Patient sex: F
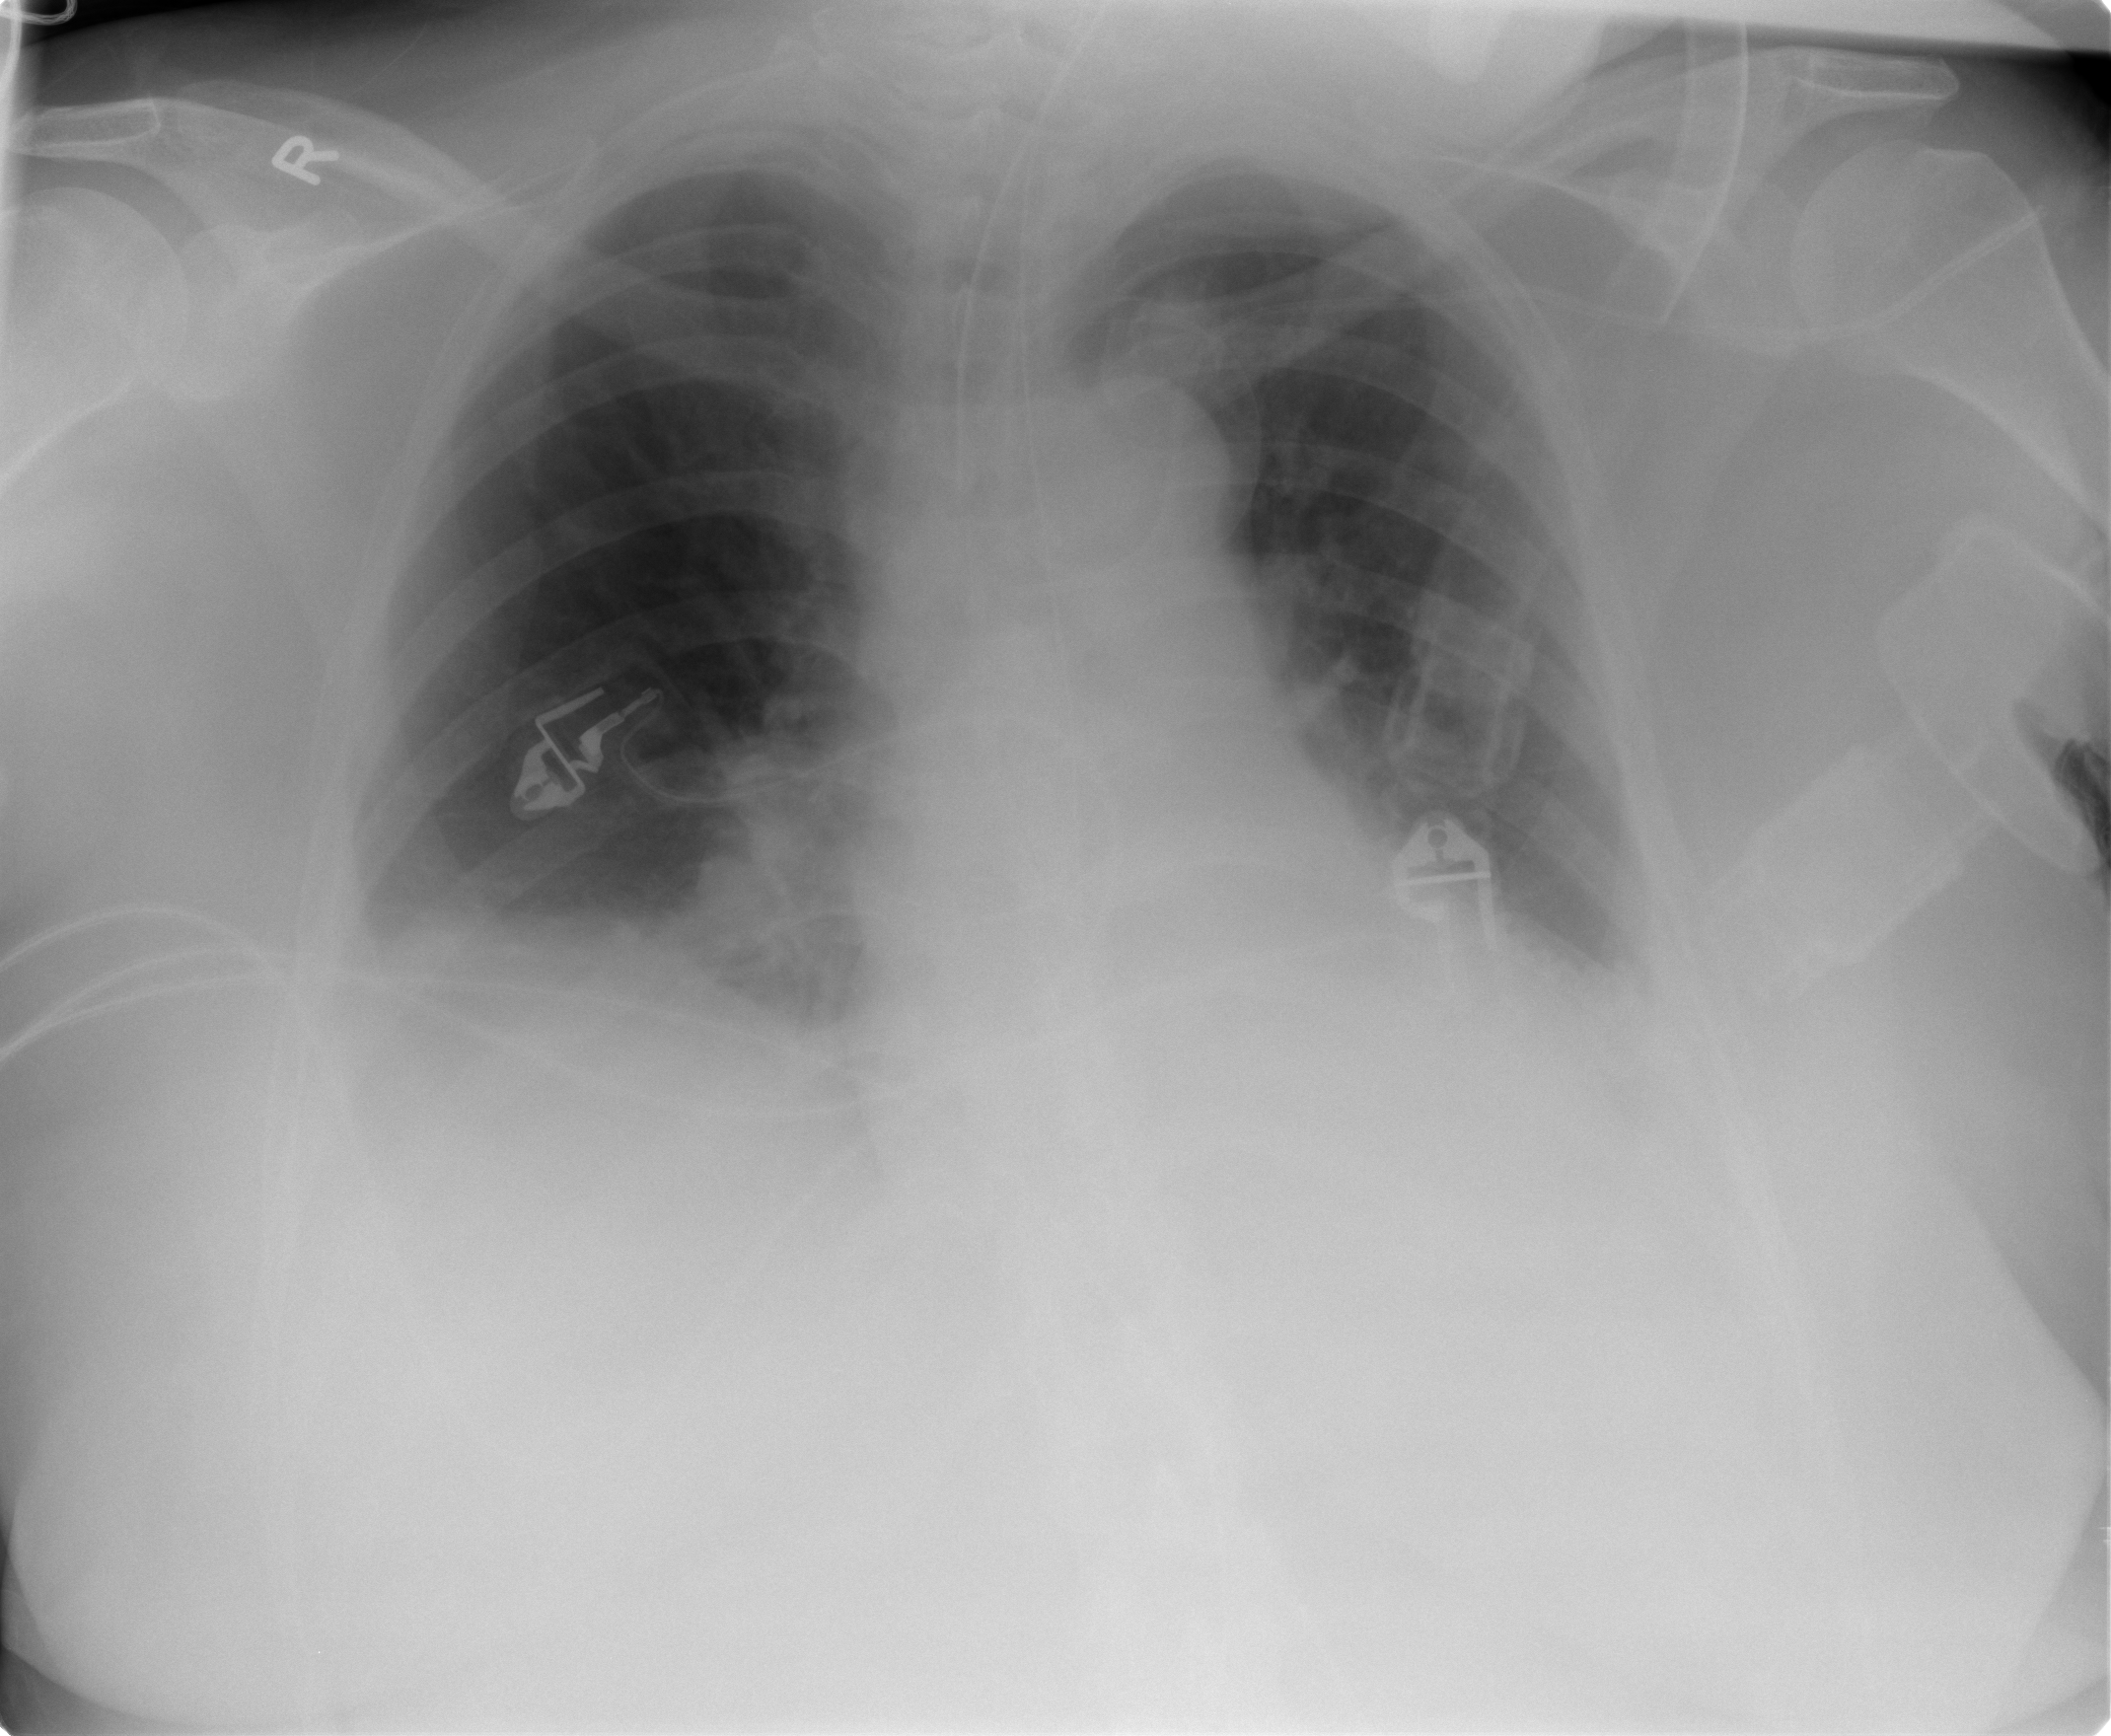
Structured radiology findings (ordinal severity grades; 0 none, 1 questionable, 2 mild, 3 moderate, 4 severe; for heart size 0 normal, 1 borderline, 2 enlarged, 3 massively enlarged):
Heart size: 1
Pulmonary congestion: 0
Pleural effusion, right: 0
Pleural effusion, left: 1
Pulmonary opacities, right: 0
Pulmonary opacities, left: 0
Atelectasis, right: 2
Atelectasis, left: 1